Question: I have been using plattysoft's <URL>.
I've been trying to debug this for awhile and can't figure out what in the <URL> linked is causing this.
EDIT: The grid does not show the n-th odd elements for 1, 3, 5, 7, and 9 gridview items. If you have 10 or more gridview items then it displays all of the items.
The edited version of ListAsGridExampleAdapter.java is below:
'''
public class ListAsGridExampleAdapter extends ListAsGridBaseAdapter {
private List<Item> items = new ArrayList<Item>();
private LayoutInflater inflater;
private Context context;
public ListAsGridAdapter(Context context) {
super(context);
this.context = context;
inflater = LayoutInflater.from(context);
items.add(new Item("item 1/5", "item", R.drawable.item_pic, 0, 0));
items.add(new Item("item 2/5", "item", R.drawable.item_pic, 0, 0));
items.add(new Item("item 3/5", "item", R.drawable.item_pic, 0, 0));
items.add(new Item("item 4/5", "item", R.drawable.item_pic, 0, 0));
items.add(new Item("item 5/5", "item", R.drawable.item_pic, 0, 0));
}
@Override
public Object getItem(int position) {
return items.get(position);
}
@Override
public long getItemId(int position) {
return position;
}
@Override
public int getItemCount() {
return items.size();
}
@Override
protected View getItemView(int position, View view, ViewGroup viewGroup) {
View item = view;
if (view == null) {
item = inflater.inflate(R.layout.item_view, viewGroup, false);
item.setTag(R.id.item_icon, item.findViewById(R.id.item_icon));
item.setTag(R.id.item_title, item.findViewById(R.id.item_title));
}
Item currentItem = (Item)getItem(position);
// Fill the view
ImageView itemImage = (ImageView)item.getTag(R.id.item_icon);
itemImage.setImageResource(currentItem.getIconID());
// Item Name:
TextView itemText = (TextView)item.getTag(R.id.item_title);
itemText.setText(currentItem.getItemName());
return item;
}
'''
Here's a screenshot of what is displayed, as you can see the 5th element is missing:

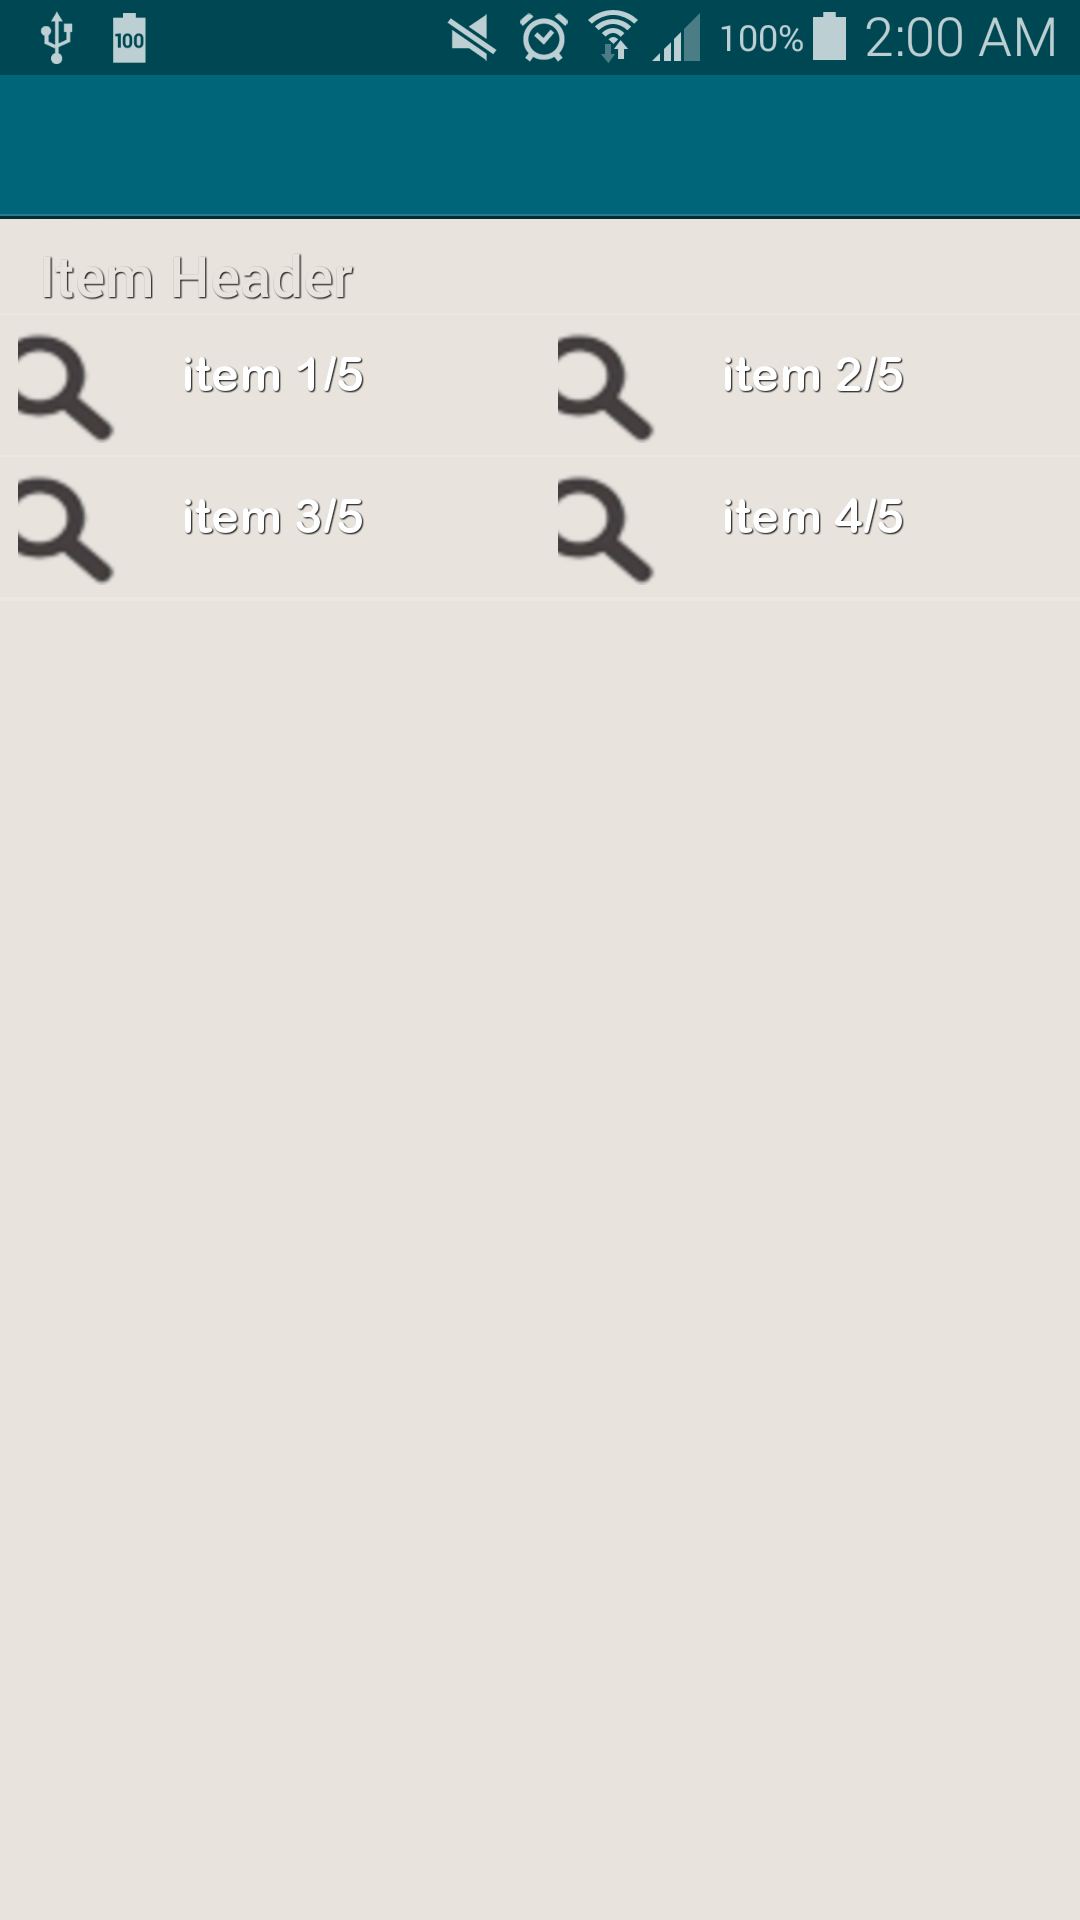
Answer: Edit: it turns out that inflating the view with the parent leads to this problem.
The current solution (workaround) is to inflate it passing a null parent.
So, this:
'''
item = inflater.inflate(R.layout.item_view, viewGroup, false);
'''
Should be:
'''
item = inflater.inflate(R.layout.item_view, null);
'''
Yes, this is a bug and I'll try to fix it in the future. Thanks for finding it!
It works with more than 10 items because when you scroll, views are recycled by the adapter and therefore the parent has been appropriately measures.
Previous answer:
I just recompiled the last version of the sample, which has an odd number of items and it shows the last item on a separate row.
Maybe there is a bug with a specific configuration by number of columns / items, but in principle it works.